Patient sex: F
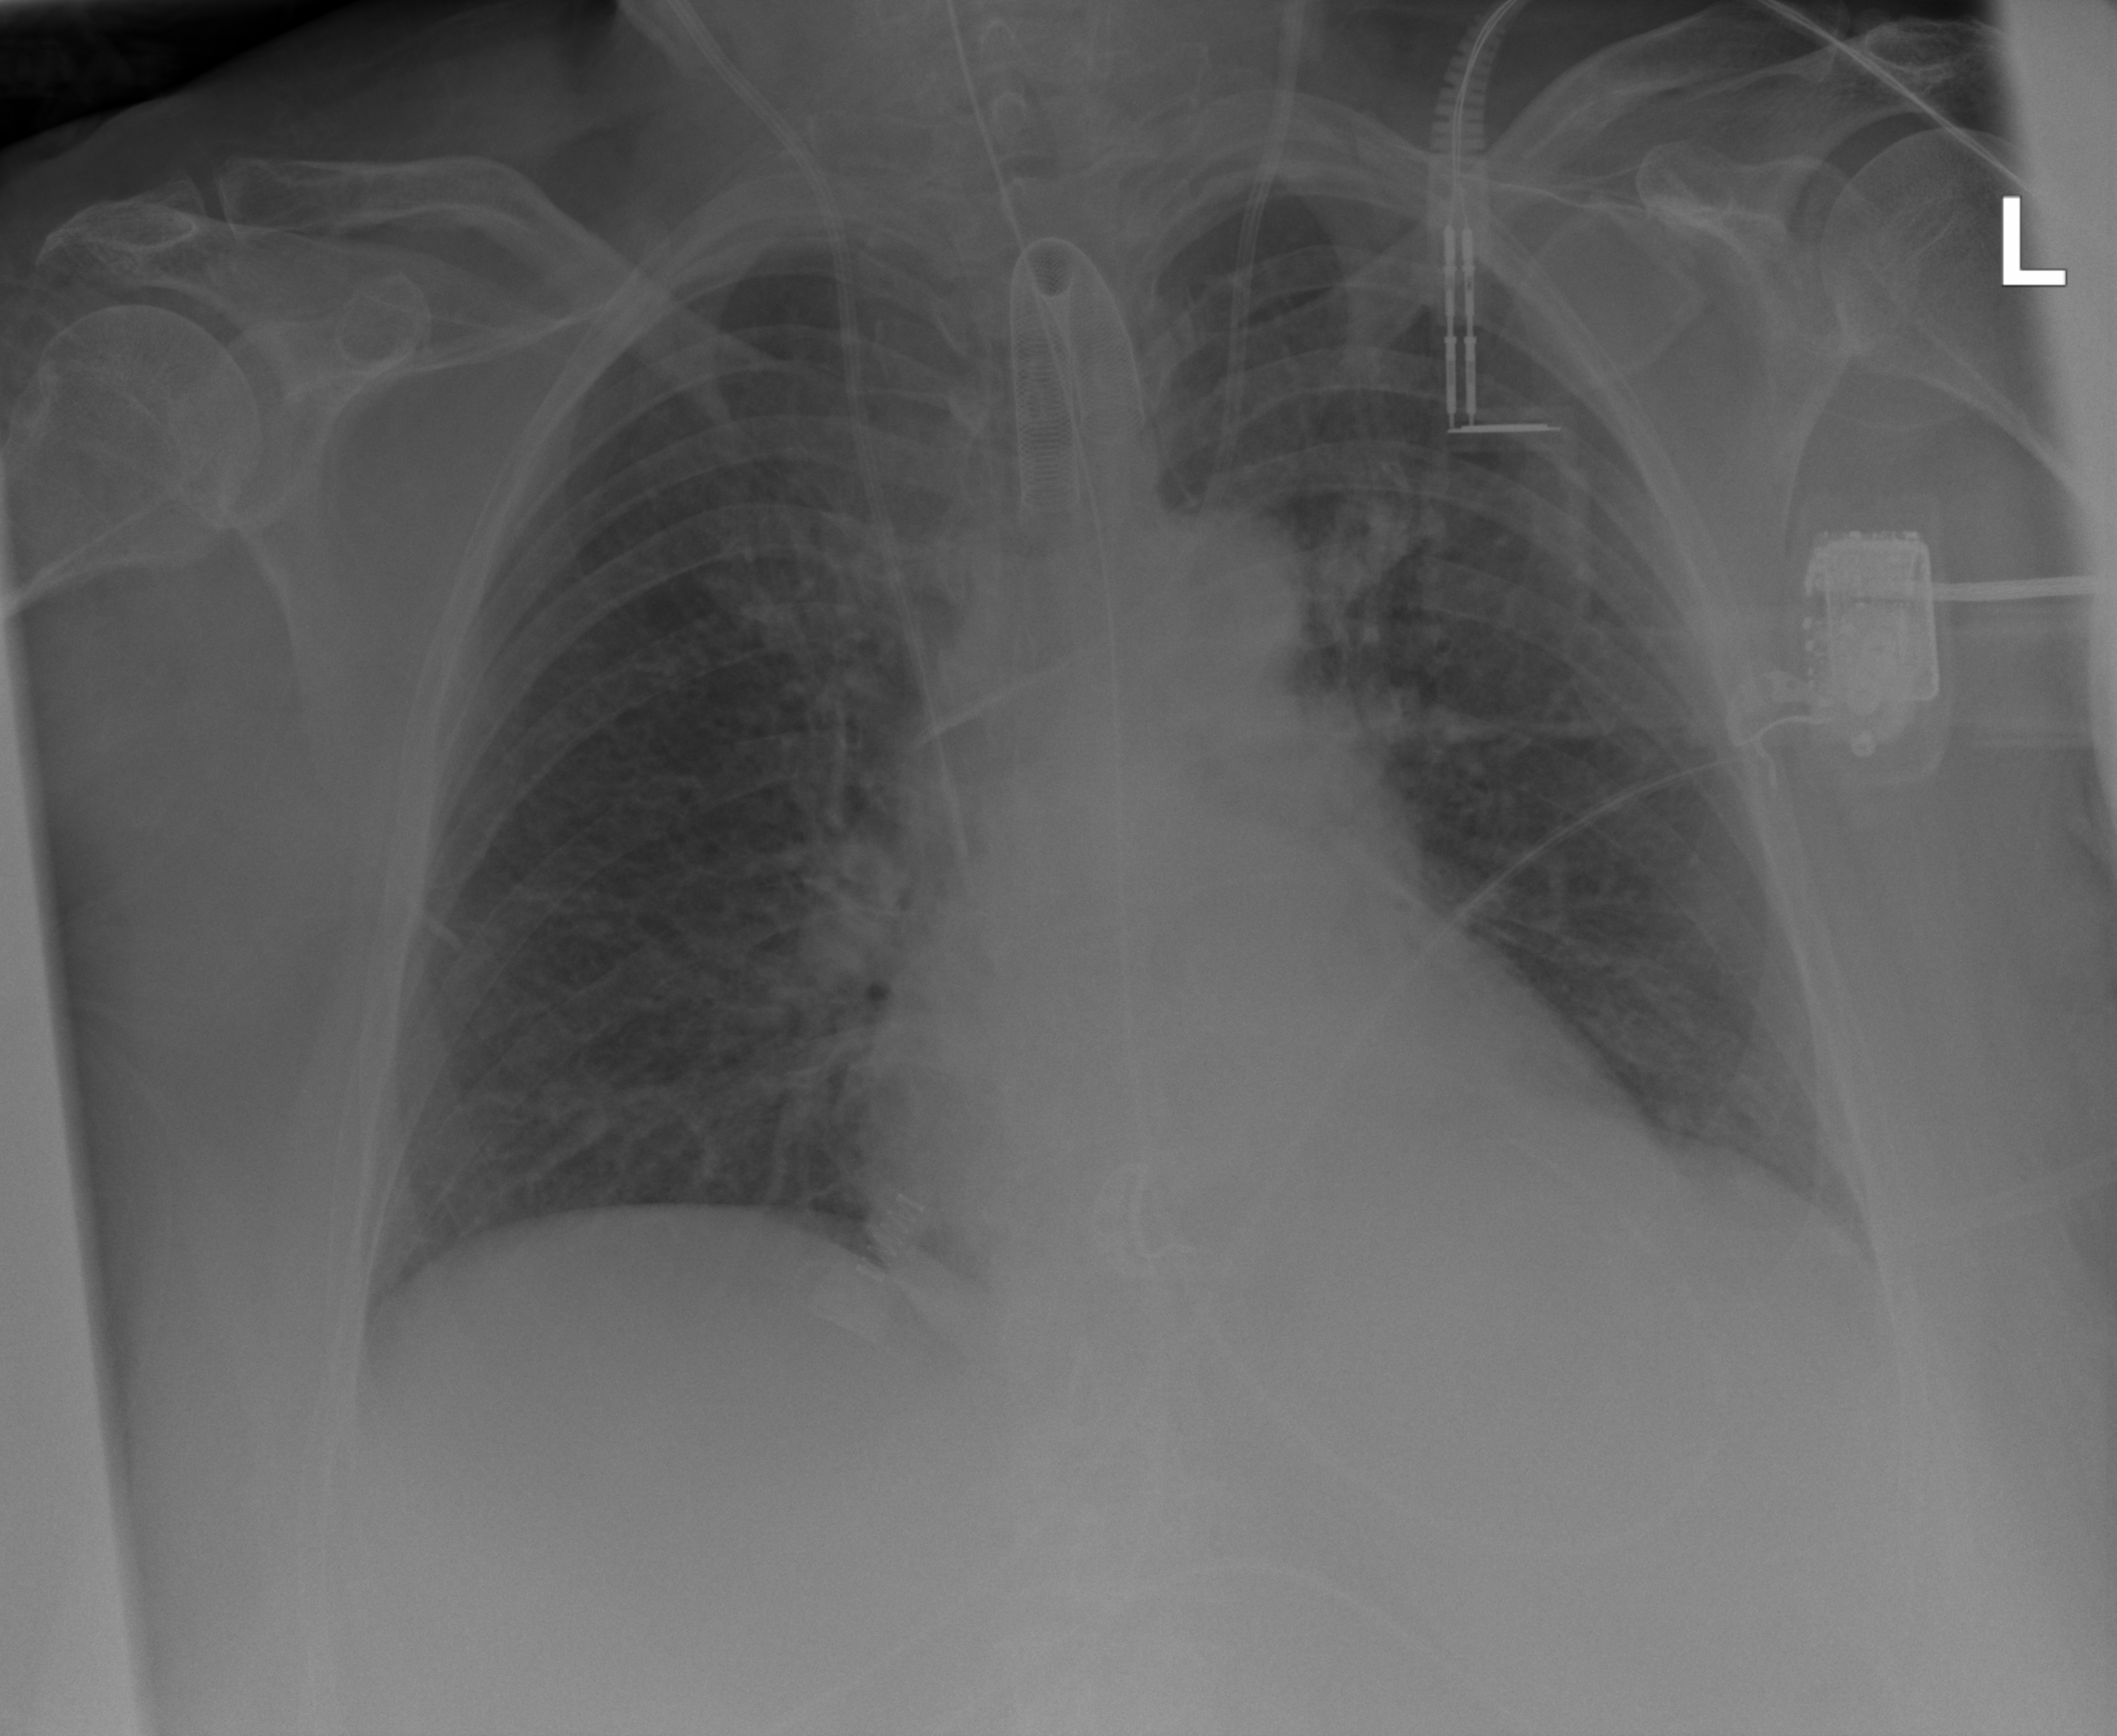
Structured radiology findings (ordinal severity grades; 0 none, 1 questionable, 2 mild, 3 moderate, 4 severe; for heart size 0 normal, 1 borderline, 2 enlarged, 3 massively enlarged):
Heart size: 2
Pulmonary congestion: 2
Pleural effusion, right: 0
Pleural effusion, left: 2
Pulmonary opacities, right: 1
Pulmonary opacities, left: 1
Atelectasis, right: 1
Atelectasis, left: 2